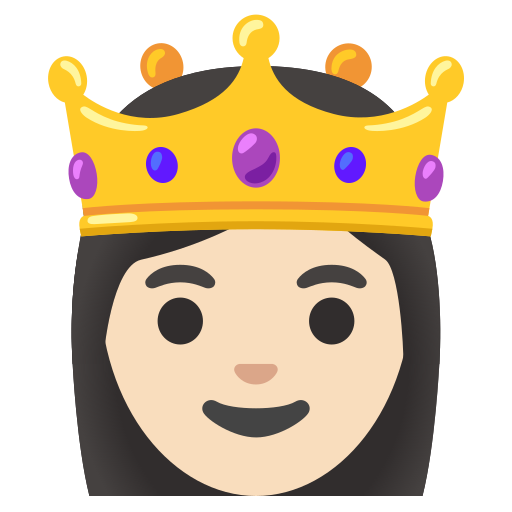
Emoji: 👸🏻